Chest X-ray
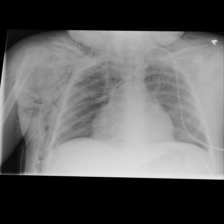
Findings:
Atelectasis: negative
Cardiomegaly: negative
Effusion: negative
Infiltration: negative
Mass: negative
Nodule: negative
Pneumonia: negative
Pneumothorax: negative
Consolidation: negative
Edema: negative
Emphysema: positive
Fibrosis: negative
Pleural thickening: negative
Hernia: negative